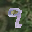
Label: 9